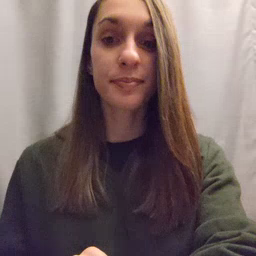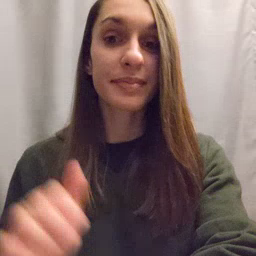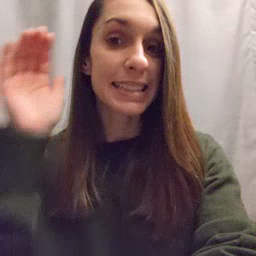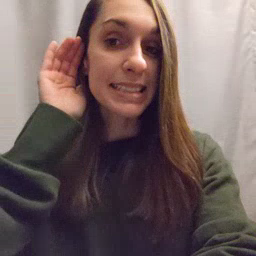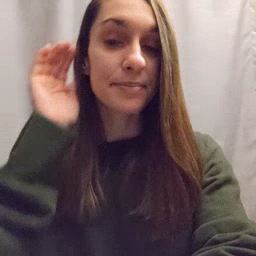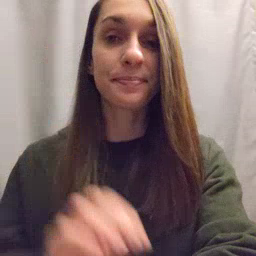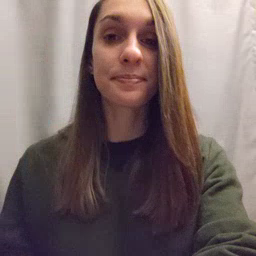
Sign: listen